Interaction volume radius: 10 \u00c5
Interaction volume height: 15 \u00c5
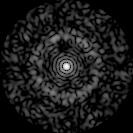
Disorder parameter: 0.8506